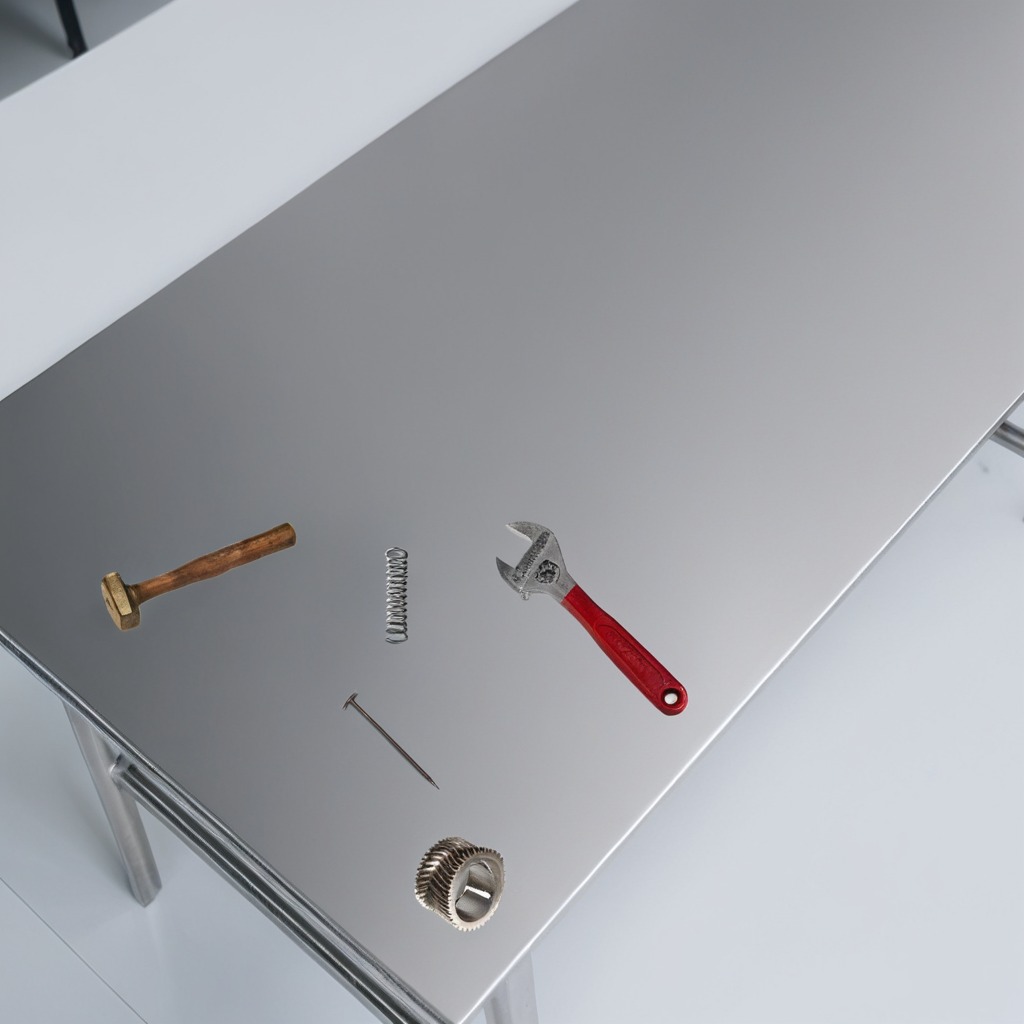
A gear with teeth, a hammer, an iron nail, a coiled metal spring, and a wrench are lying on the stainless steel table.